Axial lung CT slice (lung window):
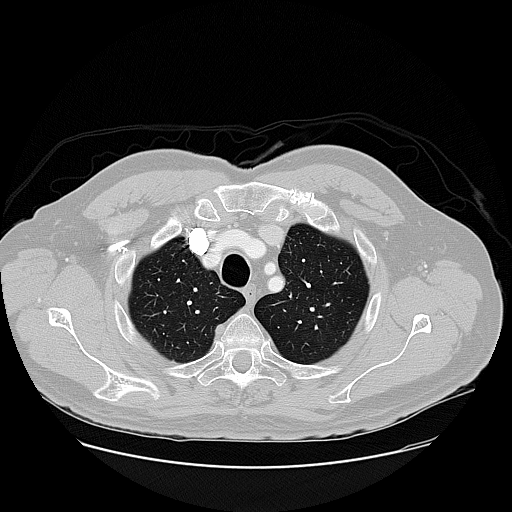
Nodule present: no